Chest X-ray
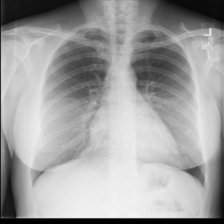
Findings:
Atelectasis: negative
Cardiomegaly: negative
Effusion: negative
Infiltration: negative
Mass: negative
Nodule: negative
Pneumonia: negative
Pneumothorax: negative
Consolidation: negative
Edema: negative
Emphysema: negative
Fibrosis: negative
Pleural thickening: negative
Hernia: negative